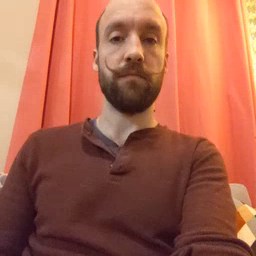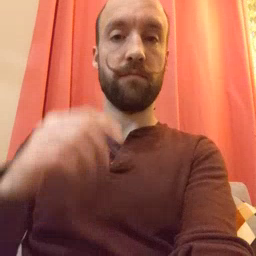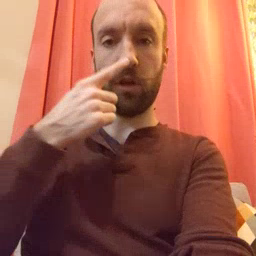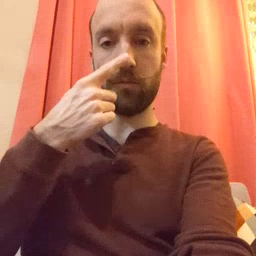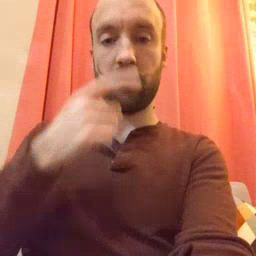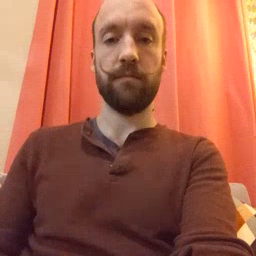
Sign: nose